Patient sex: F
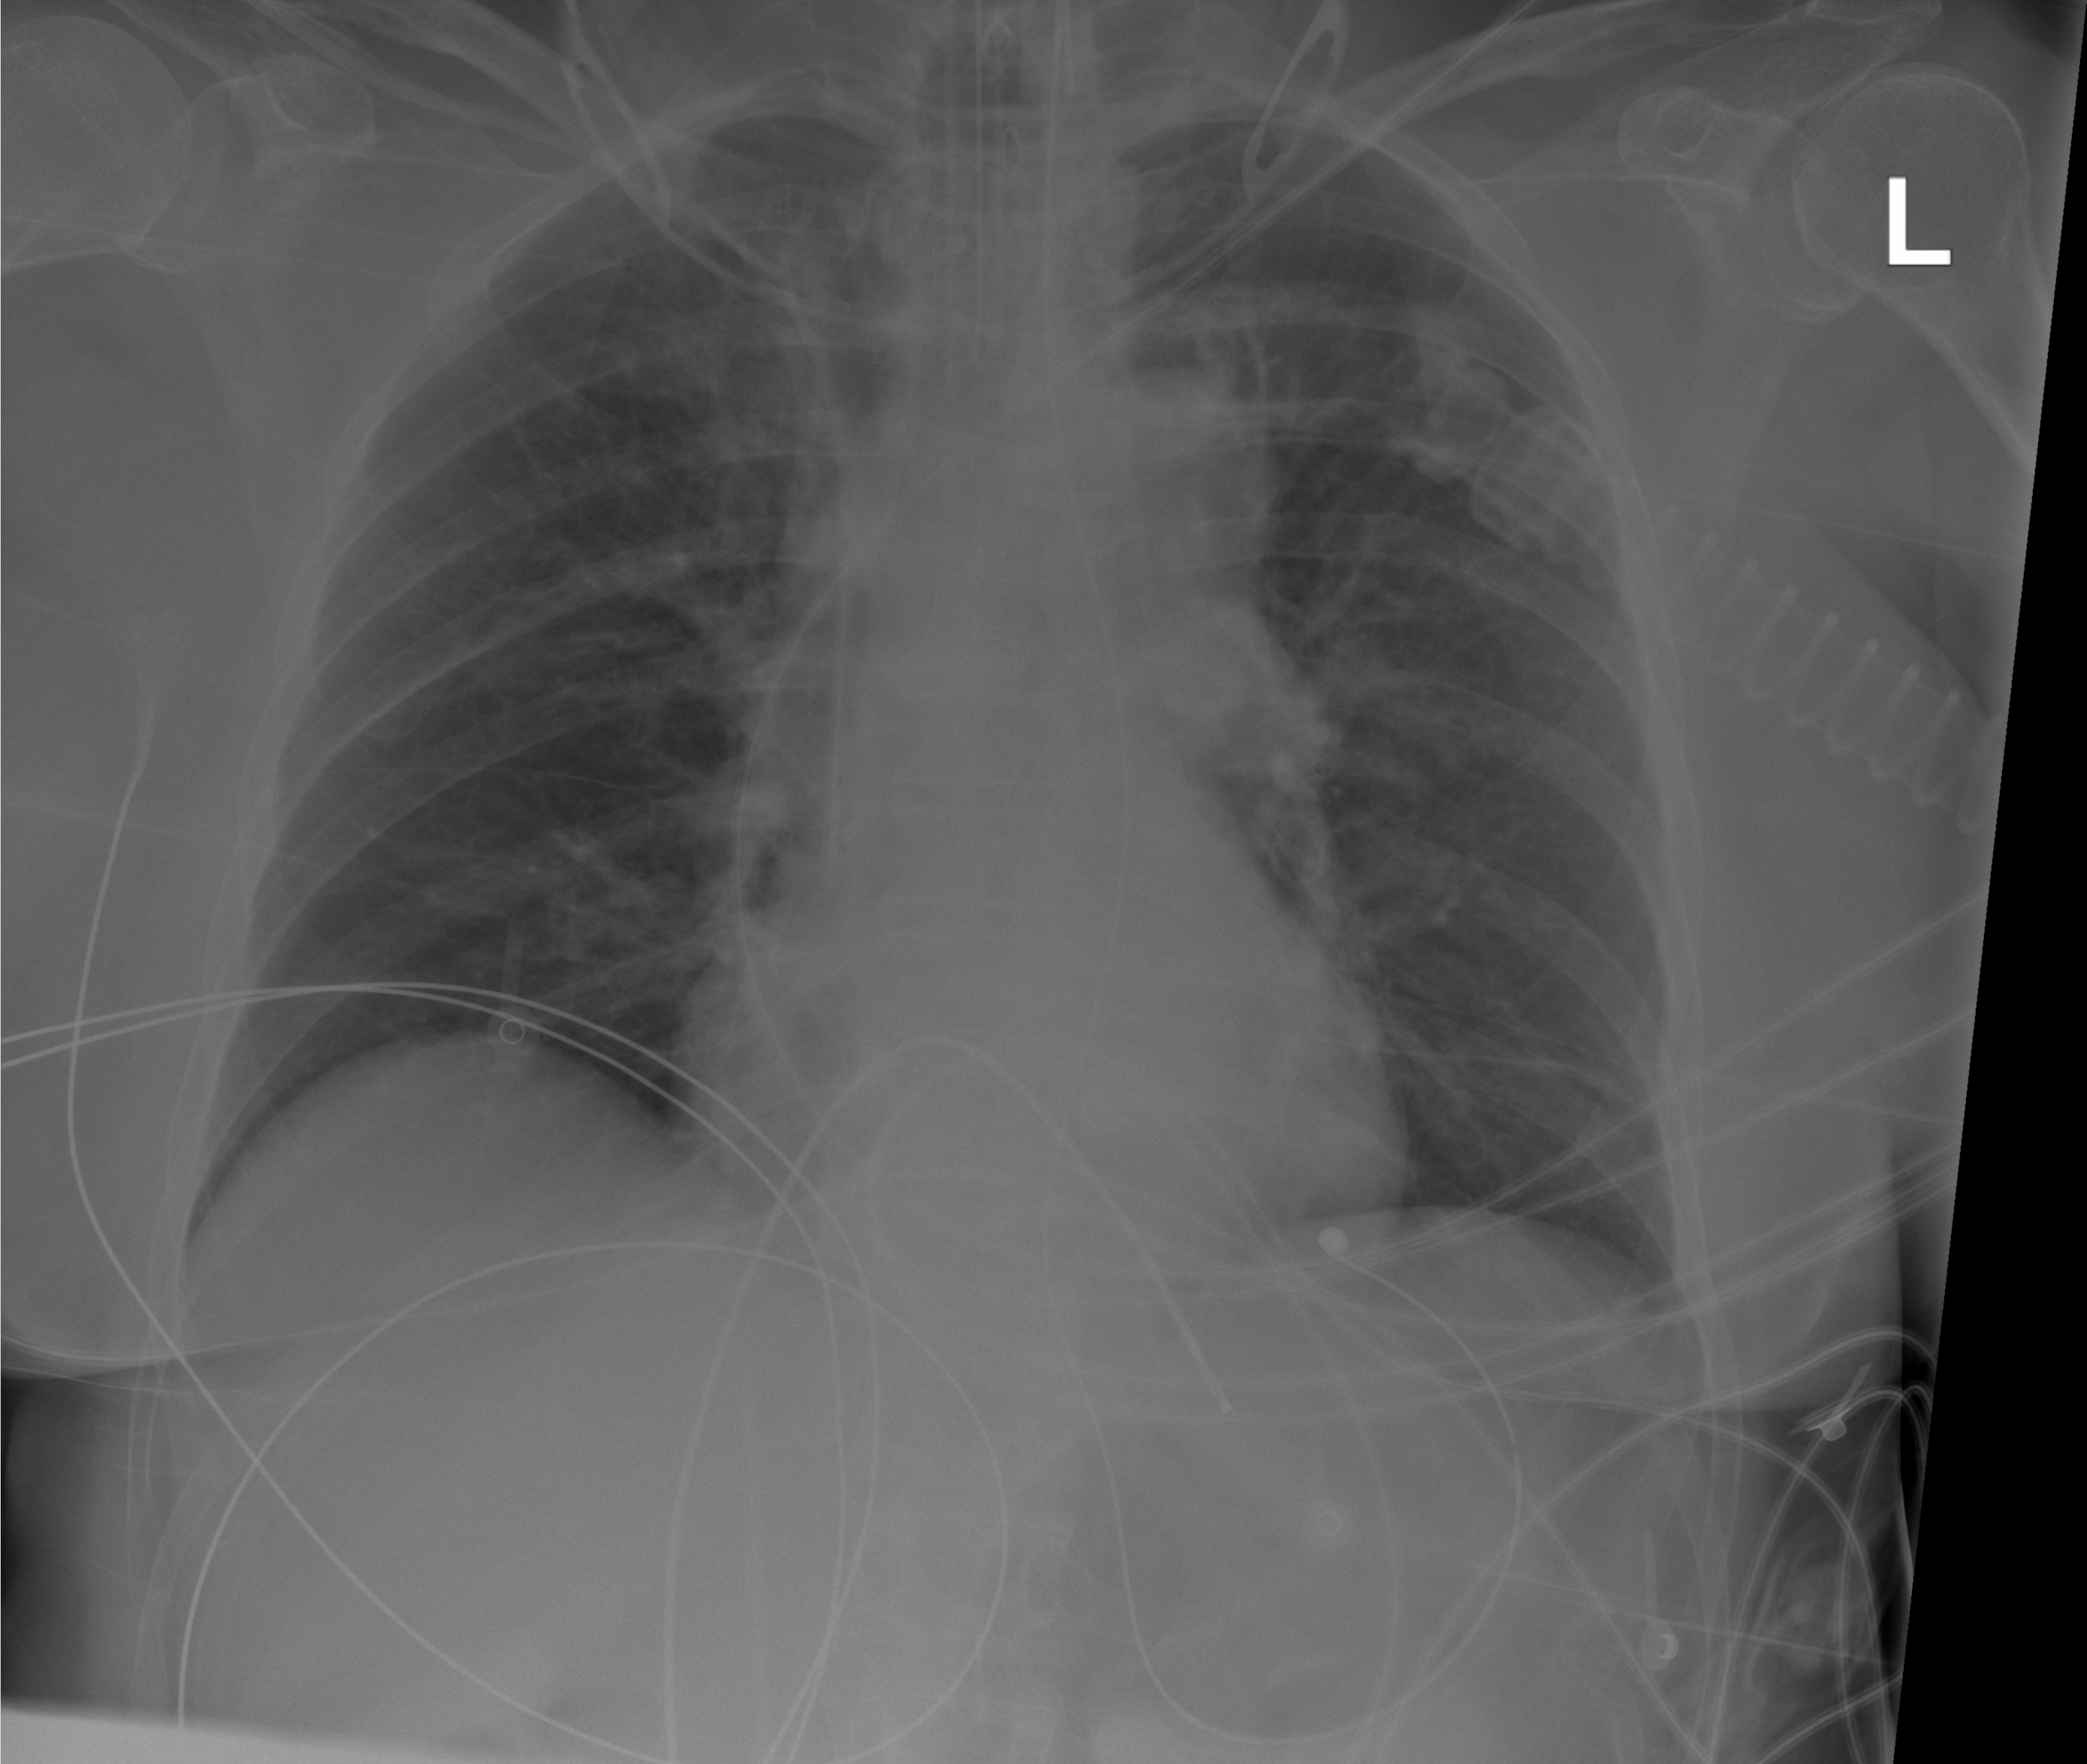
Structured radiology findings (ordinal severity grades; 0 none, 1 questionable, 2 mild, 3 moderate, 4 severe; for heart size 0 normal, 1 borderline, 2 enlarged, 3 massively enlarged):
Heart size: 0
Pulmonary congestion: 2
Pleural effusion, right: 0
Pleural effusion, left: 0
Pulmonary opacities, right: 2
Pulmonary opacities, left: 0
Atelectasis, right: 2
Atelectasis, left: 0